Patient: sex F, age 58
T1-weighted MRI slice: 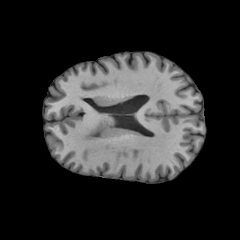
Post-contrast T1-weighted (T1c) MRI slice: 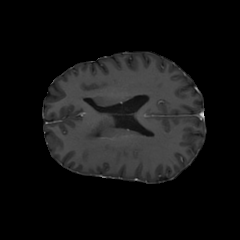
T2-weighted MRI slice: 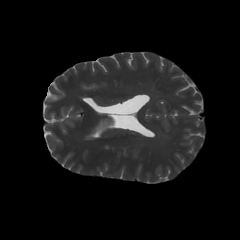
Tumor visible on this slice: yes
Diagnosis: Glioblastoma, IDH-wildtype
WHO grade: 4